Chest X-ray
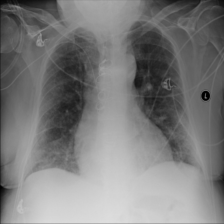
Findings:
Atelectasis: negative
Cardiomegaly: negative
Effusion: positive
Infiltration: negative
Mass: negative
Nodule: negative
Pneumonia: negative
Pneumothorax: negative
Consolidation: negative
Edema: positive
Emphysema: negative
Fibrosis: negative
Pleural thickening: negative
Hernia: negative